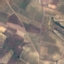
Land use / land cover: PermanentCrop